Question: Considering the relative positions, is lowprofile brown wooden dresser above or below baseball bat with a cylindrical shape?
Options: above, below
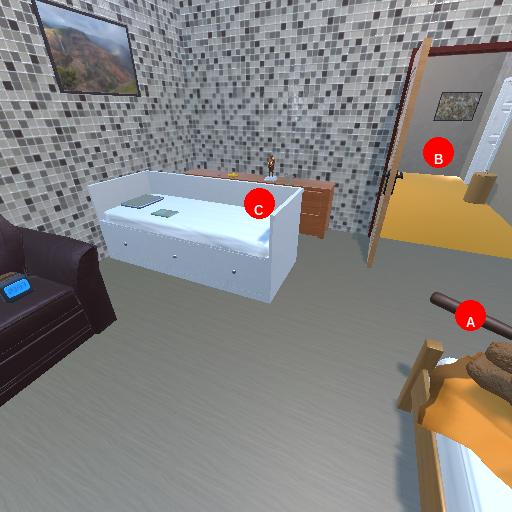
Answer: above